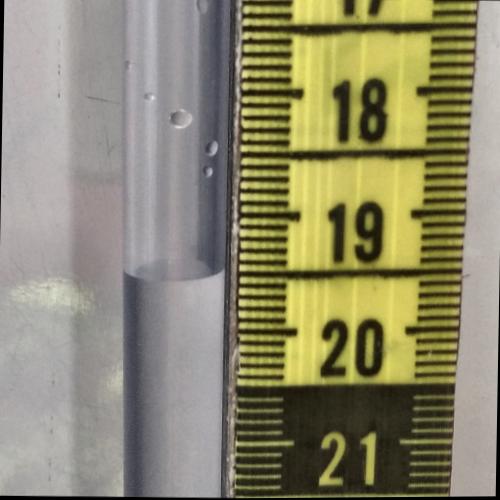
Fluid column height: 19.5 cm